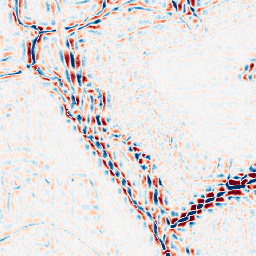
Category: wavelet
Decomposition family: wavelet_dwt
Decomposition parameters: wavelet: coif2
level: 3
Upsampling method: area
Upsampling parameters: scale: 2
Upsampling scale: 2